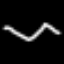
Label: squiggle